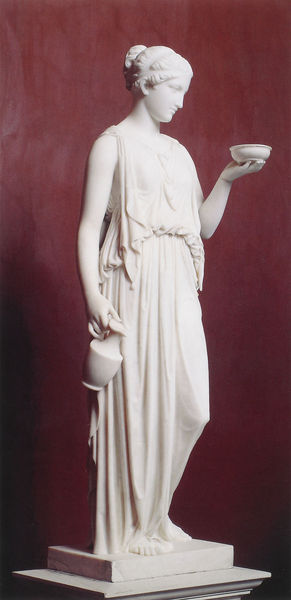
Titel: Hebe
Künstler: Bertel Thorvaldsen
Institution: Kopenhagen, Thorvaldsen Museum
Schlagwörter: fuß, hand, weiß, frau, frisur, kleid, marmor, profil, blick, gürtel, rot, wand, arm, band, falten, halten, knoten, schale, sockel, stehen, teller, tragen, figur, gewand, haare, stehend, saum, kinn, locken, schulter, schön, amphore, kanne, krug, skulptur, statue, vase, dutt, füsse, folds, hands, red, white, women, bun, dress, face, hair, lady, nose, robe, woman, pot, faltenwurf, glatt, kontrapost, plastik, knie, foto, fotografie, photographie, barfuss, antike, schälchen, göttin, rom, photo, karaffe, profile, antik, classic, classical, greek, roman, stone, griechisch, ear, girl, head, water, young, feet, bust, chin, mouth, myth, plaster, sculpture, römisch, alabaster, drape, drapery, marble, scultpture, human, arms, draped, neck, toga, grichisch, fountain, tragend, art, foot, legs, finger, fingers, classicism, goddess, cup, figure, lips, shoulders, cheek, dish, clothing, plate, pedestal, jug, pitcher, standing, drink, bowl, base, greece, knee, femal, plinth, chalice, offering, jar, contrapost, carved, grace, graceful, girdle, antics, sculptur, schalte, feeet, life like, woman figure, bowle, boel